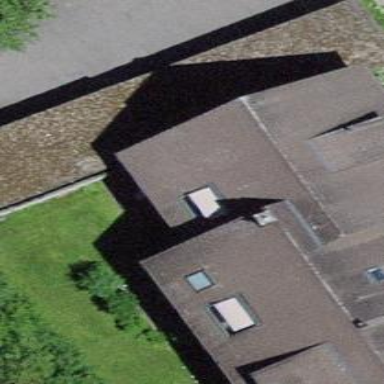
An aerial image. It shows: Garages with flat roofs.